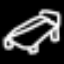
Label: bed